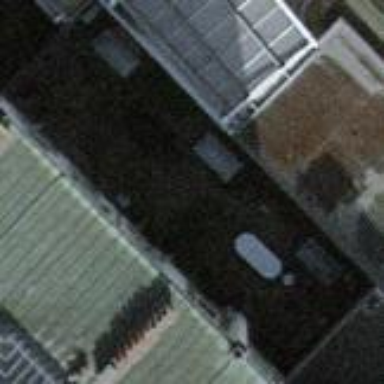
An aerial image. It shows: View of roof of building.